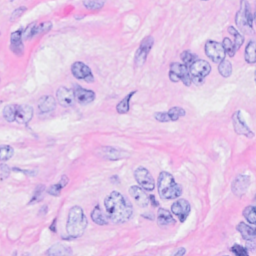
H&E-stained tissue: Breast